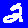
Digit: 2